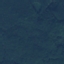
Land use / land cover: Forest